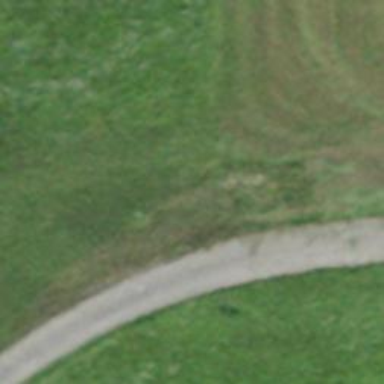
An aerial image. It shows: Track with grade 1 quality.